Question: Buttons are fine until I resize window to be very small or in my case, look at the site on a small screen device such as mobile phone.
I want two different scenarios. One in which an area holds buttons that are equal in width but then when I size the window down the contents of the button spill out of the button.
I also want another area that has buttons that adjust to the size of the text. In this scenario, the text does not spill out of the buttons but now the buttons are spilling out of the div area.
I was trying everything I could think of which is why one area uses '<a href=""></a>' and the other uses '<button></button>'
Both scenarios are in the fiddle <URL>

The code from the fiddle:
html
'''
<div class="combo">
<div id="button-area-1">
<div><a href="" class="btn btn-default btn-xs btn-no-width">txt <span class="glyphicon glyphicon-circle-arrow-right"></span></a></div>
<div><a href="" class="btn btn-default btn-xs btn-no-width">txt txt <span class="glyphicon glyphicon-circle-arrow-right"></span></a></div>
<div><a href="" class="btn btn-default btn-xs btn-no-width">txt txt txt <span class="glyphicon glyphicon-circle-arrow-right"></span></a></div>
<div><a href="" class="btn btn-default btn-xs btn-no-width">txt txt txt txt <span class="glyphicon glyphicon-circle-arrow-right"></span></a></div>
</div>
<div id="button-area-2">
<button type="button" class="btn btn-default btn-xs btn-has-width">hi<span class="glyphicon glyphicon-circle-arrow-right"></span></button>
<button type="button" class="btn btn-default btn-xs btn-has-width">hi hi<span class="glyphicon glyphicon-circle-arrow-right"></span></button>
<button type="button" class="btn btn-default btn-xs btn-has-width">hi hi hi<span class="glyphicon glyphicon-circle-arrow-right"></span></button>
<button type="button" class="btn btn-default btn-xs btn-has-width">hi hi hi hi<span class="glyphicon glyphicon-circle-arrow-right"></span></button>
</div>
</div>
'''
css
'''
.combo {
position: relative;
width: 100%;
height: 400px;
background-color: blue;
}
#button-area-1 {
position:absolute;
top:40%;
left:60%;
z-index: 2;
background-color: #606060;
background-color: rgba(96,96,96,0.5);
border: 1px solid grey;
outline: 1px solid darkgrey;
width: 30%;
padding-top: 1%;
padding-bottom: 1%;
}
#button-area-2 {
position:absolute;
top:5%;
left:60%;
z-index: 2;
background-color: @medium-gray;
background-color: rgba(96,96,96,0.5);
border: 1px solid grey;
outline: 1px solid darkgrey;
width: 30%;
padding-top: 1%;
padding-bottom: 1%;
}
.btn-no-width {
margin-top:1%;
margin-left: 10%;
margin-right: 10%;
-webkit-font-smoothing: antialiased;
background-repeat: repeat-x;
}
.btn-has-width {
width: 80%;
margin-top:1%;
margin-left: 10%;
margin-right: 10%;
-webkit-font-smoothing: antialiased;
background-repeat: repeat-x;
}
'''
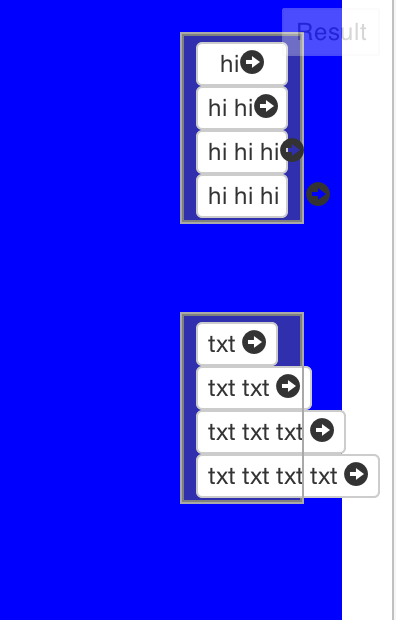
Answer: You need to set 'min-width'(150px should do for your example) for '#button-area-1' and '#button-area-2'. But keep in mind this doesn't work on IE6 or less (not like it's still in use).